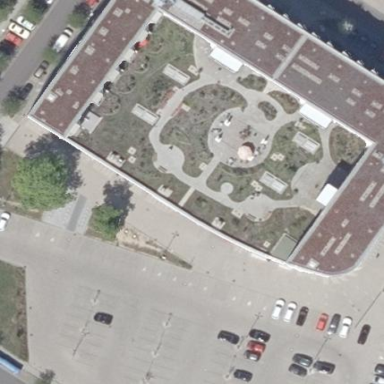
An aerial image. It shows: Building part with flat roof.